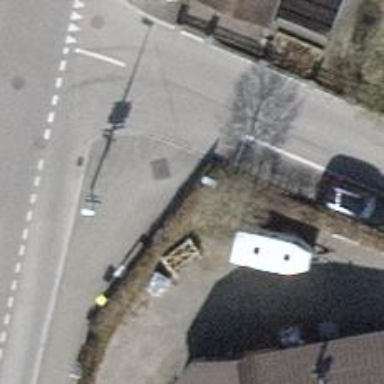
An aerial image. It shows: Hedge barrier.